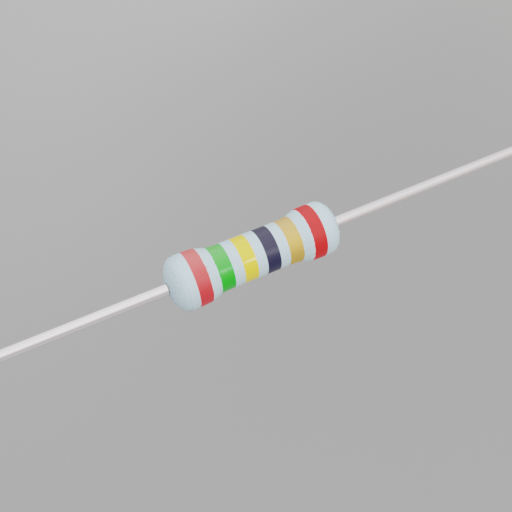
Resistor colour bands (in order): red, green, yellow, black, gold, red